Question:
where m is the mean of a vector, s2 is the variance, u2 is the average of the variances of all vectors...
for example, for the vector [0 1 0 0] the result should be 0.0833 0.3333 0.0833 0
(wiener transformed vector)
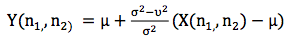
Answer: Before implementing your own statistical stuff, have you looked into SciPy?
SciPy <URL> has many modules implemented using NumPy (C written, so it's faster than Python,
but callable from Python, with a Pythonic syntax). So maybe you don't need to write any code yourself.